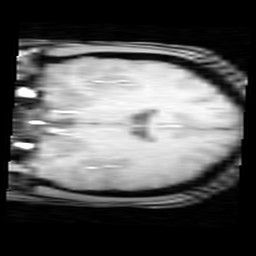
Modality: inplaneT1
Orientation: coronal
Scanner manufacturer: ge
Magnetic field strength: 3 T
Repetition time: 0.3 s
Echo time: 0.003564 s